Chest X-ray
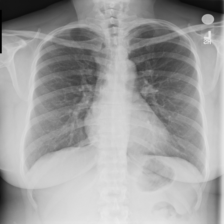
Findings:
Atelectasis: negative
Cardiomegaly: negative
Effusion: negative
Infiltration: negative
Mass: negative
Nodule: negative
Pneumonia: negative
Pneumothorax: negative
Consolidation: negative
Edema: negative
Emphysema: negative
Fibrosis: negative
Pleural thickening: negative
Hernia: negative